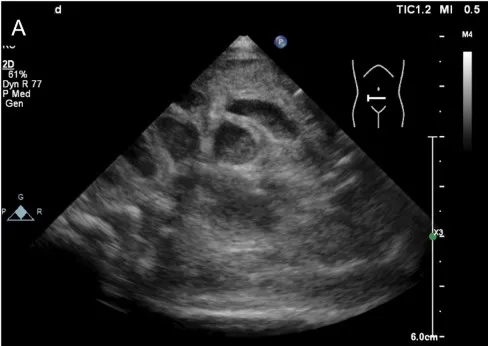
Imaging examination on admission. (A) Abdominal ultrasonography.
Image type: radiology (ultrasound)